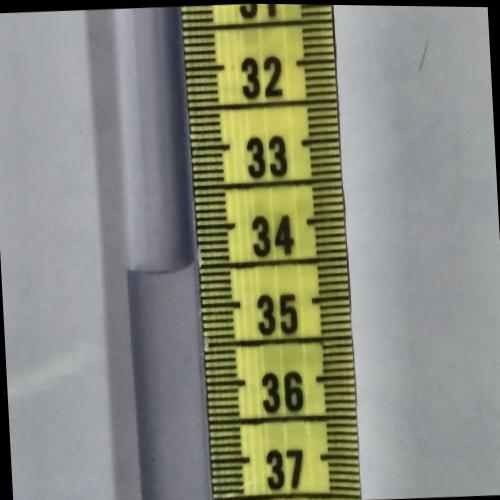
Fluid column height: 34.5 cm